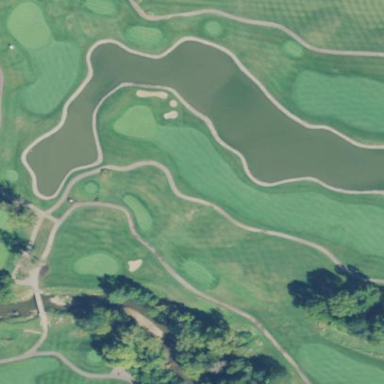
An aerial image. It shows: Grassy area designated as golf fairway.